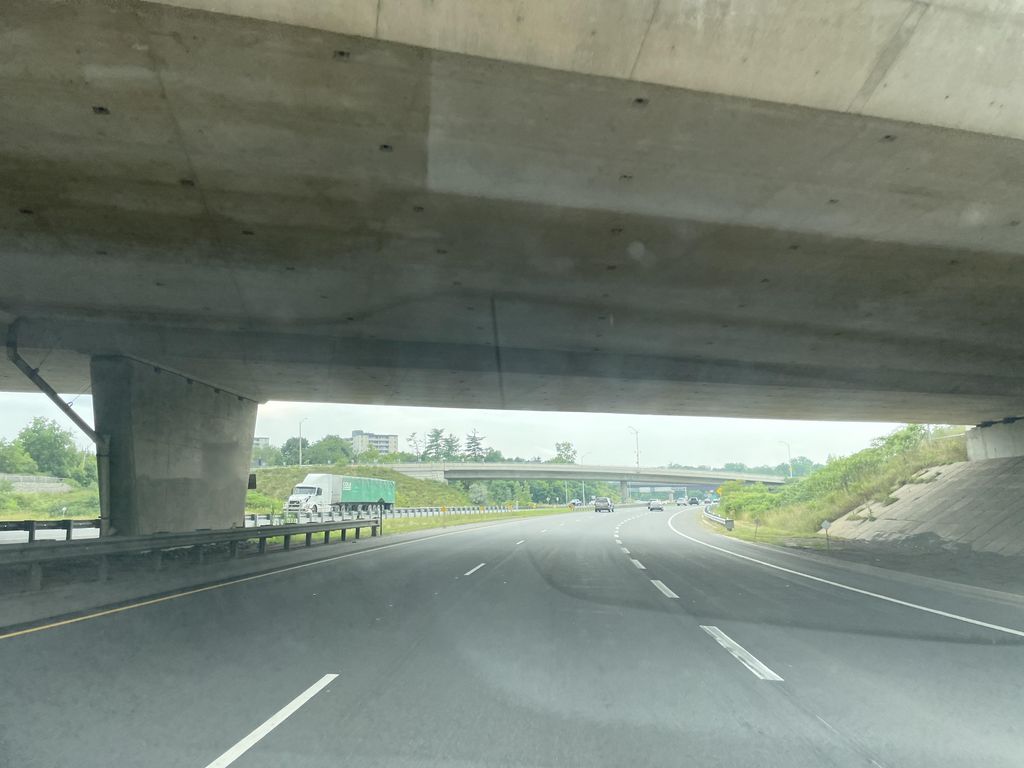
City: hamilton